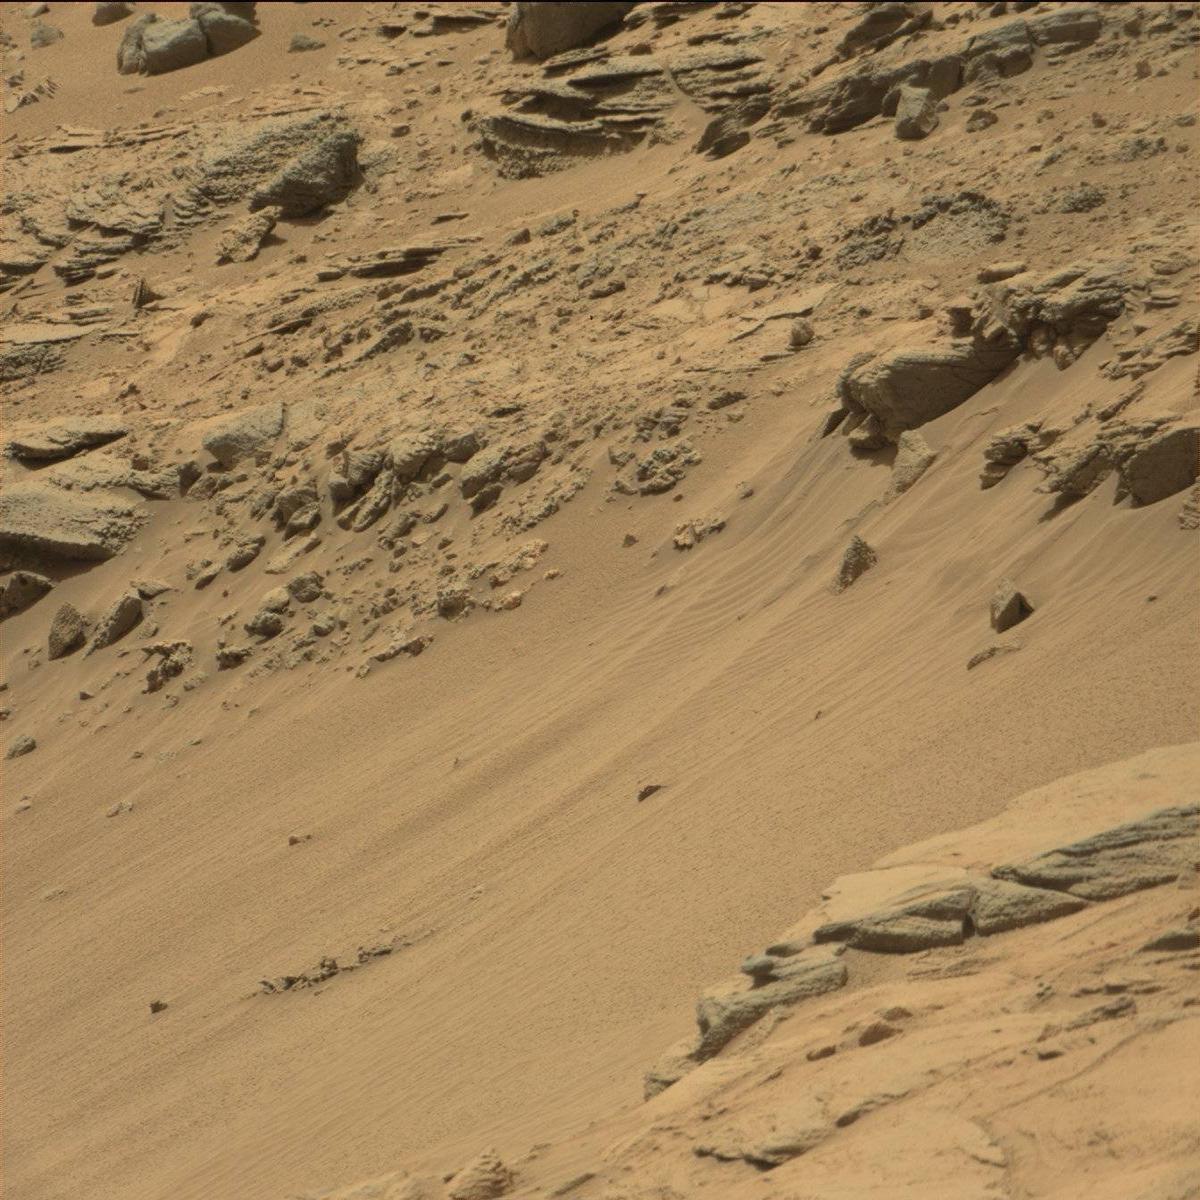
Terrain classes present: Bedrock, Sand / Soil